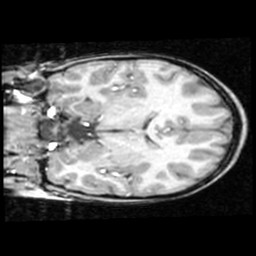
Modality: T1w
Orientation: coronal
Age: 9
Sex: female
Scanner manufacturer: ge
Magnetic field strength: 1.5 T
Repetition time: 0.03333 s
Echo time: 0.008 s